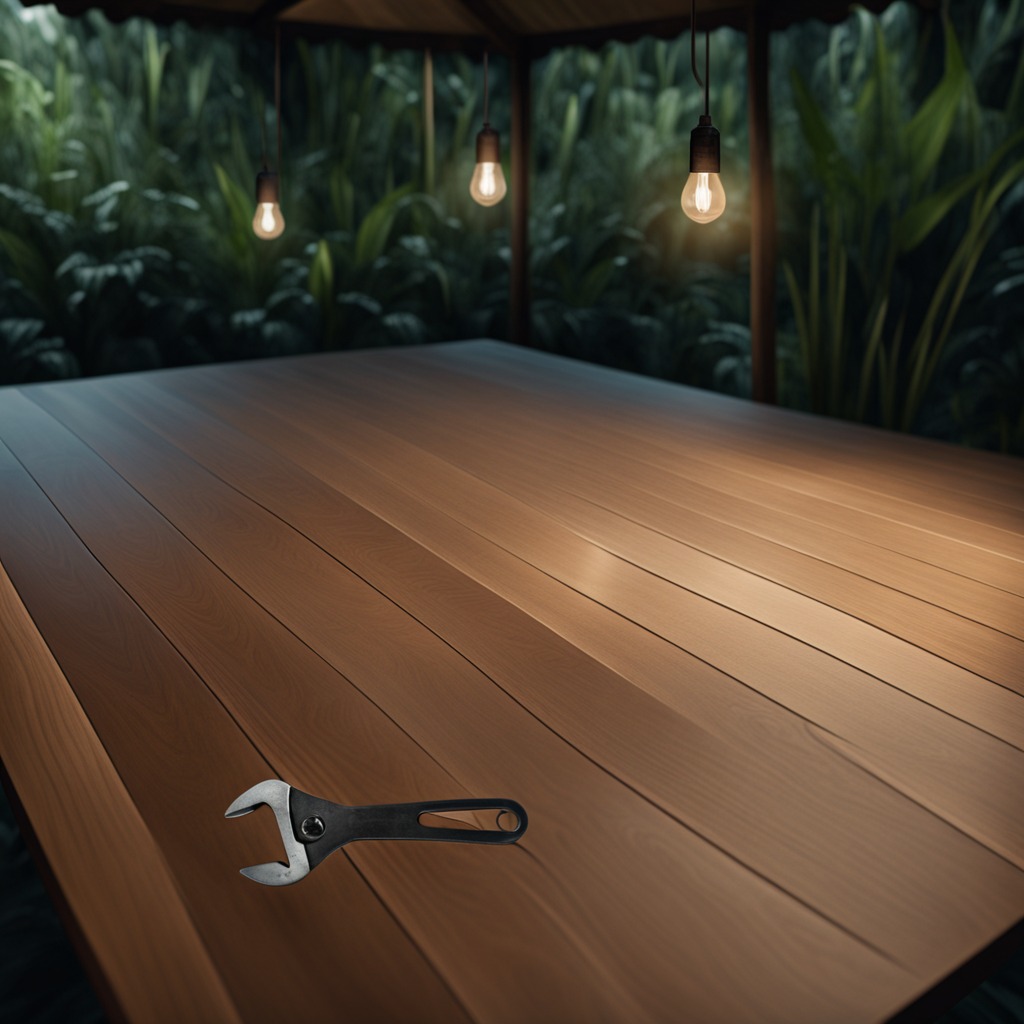
A wrench lies on the wooden table inside a jungle field workshop tent at night.